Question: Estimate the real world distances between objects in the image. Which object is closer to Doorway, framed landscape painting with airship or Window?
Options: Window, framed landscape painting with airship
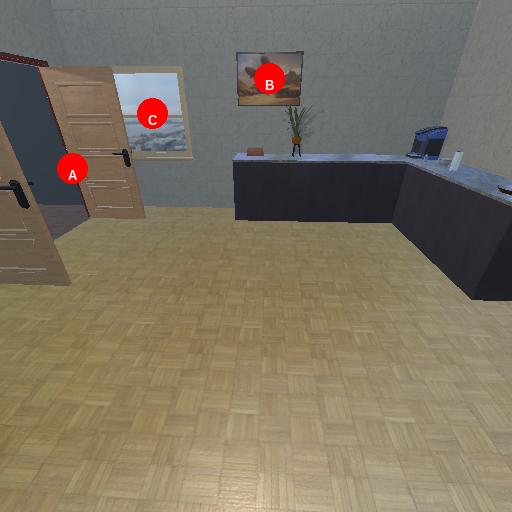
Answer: Window